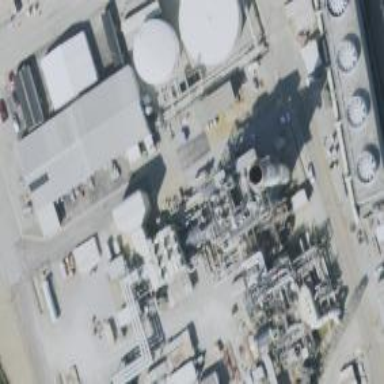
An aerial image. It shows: Gas turbine power generator.